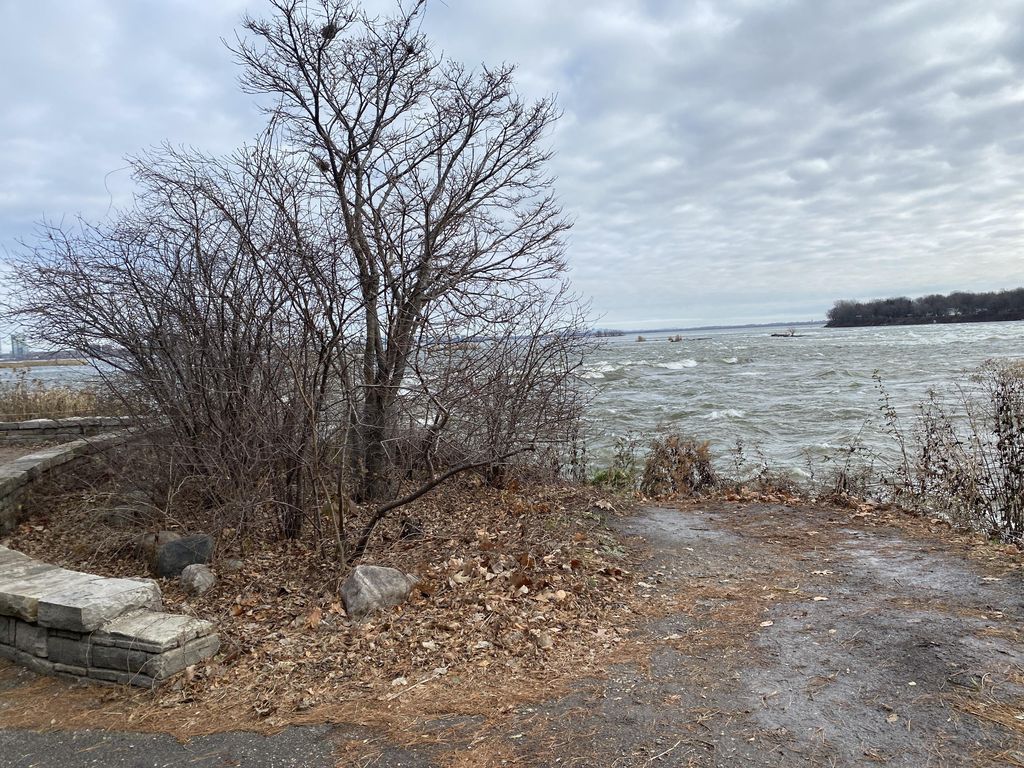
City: montreal